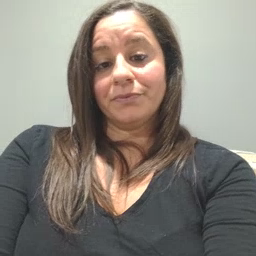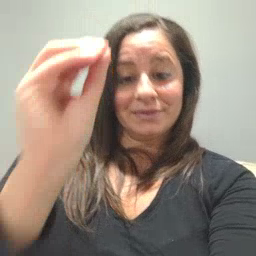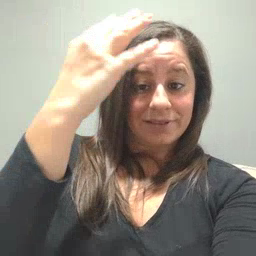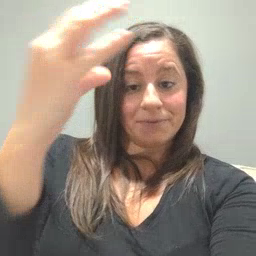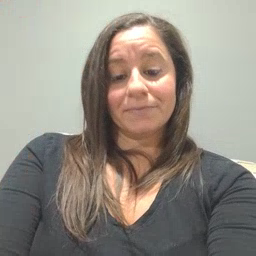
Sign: sun